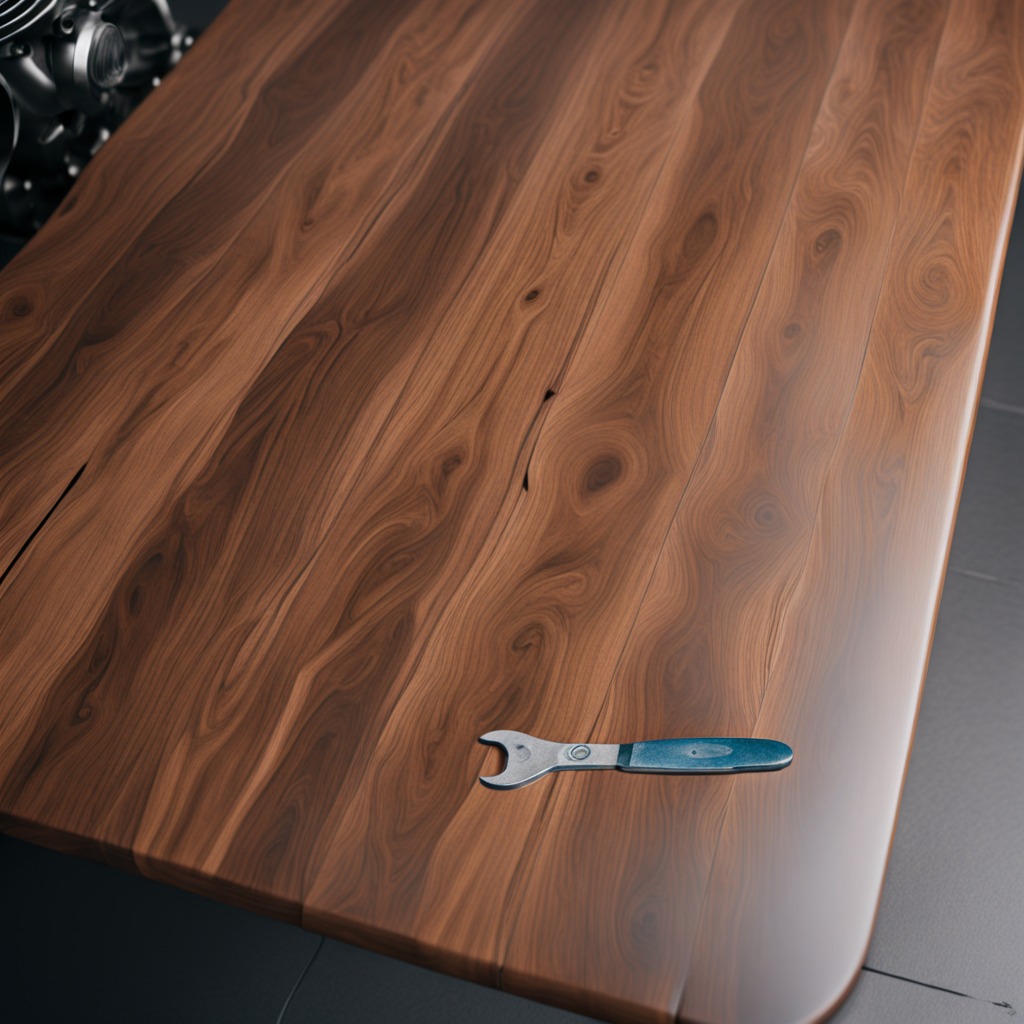
An wrench lies on the oil-spilled wooden table in a vintage motorcycle garage.